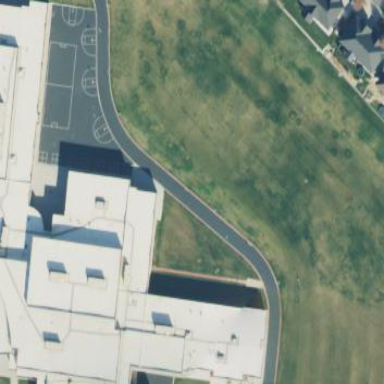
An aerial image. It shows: School.